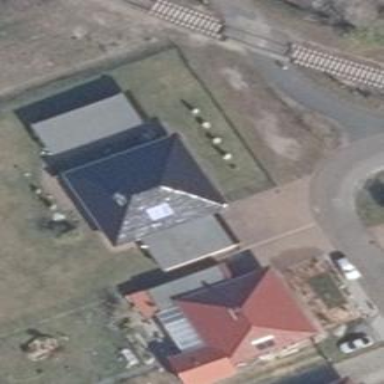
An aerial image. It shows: House with hipped roof.